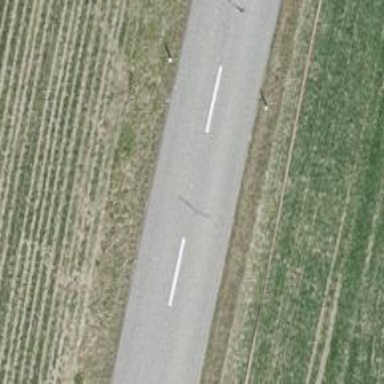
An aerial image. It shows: Tertiary road.